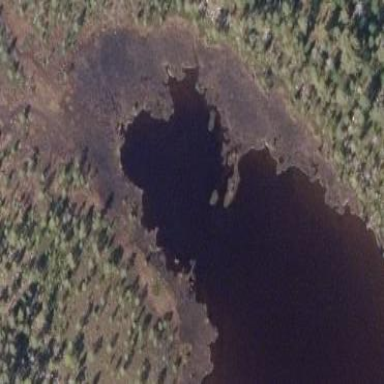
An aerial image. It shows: Bog wetland.